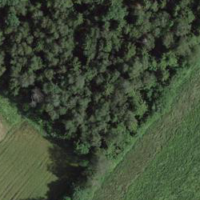
EUNIS habitat code: 52
Species observed at this site:
Neottia nidus-avis